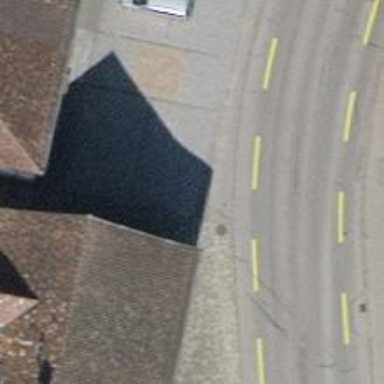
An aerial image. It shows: Bus stop with platform for public transport.